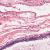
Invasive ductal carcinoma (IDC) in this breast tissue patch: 0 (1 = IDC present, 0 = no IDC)